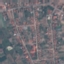
Land use / land cover: Residential